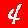
Digit: 4